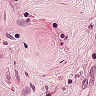
Metastatic tissue present: no